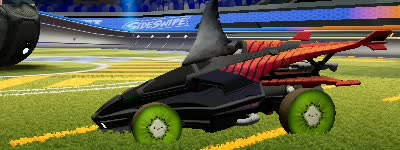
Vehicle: aftershock